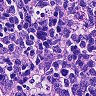
Metastatic tissue present: no